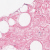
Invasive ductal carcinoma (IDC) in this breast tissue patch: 0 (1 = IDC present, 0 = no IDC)